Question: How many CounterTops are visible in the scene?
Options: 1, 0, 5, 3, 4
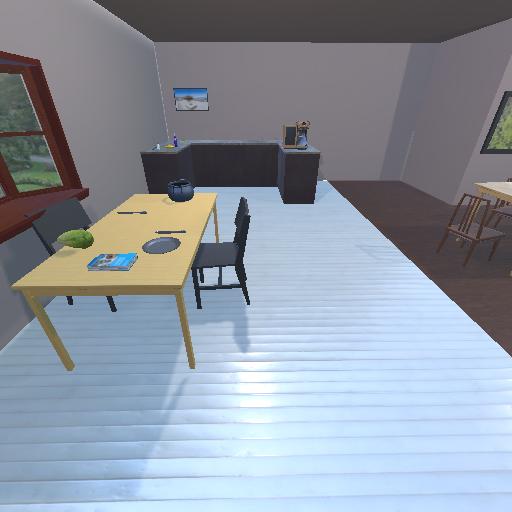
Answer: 1